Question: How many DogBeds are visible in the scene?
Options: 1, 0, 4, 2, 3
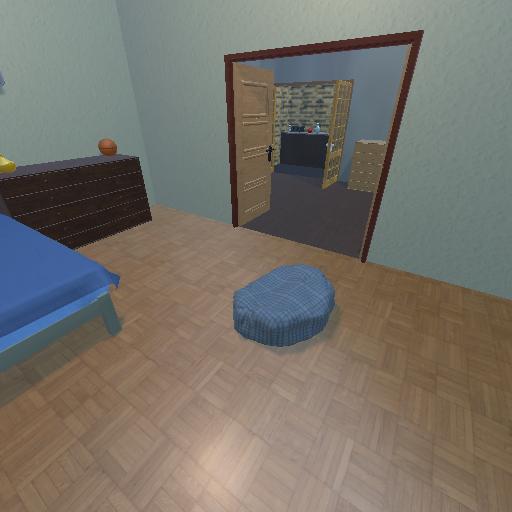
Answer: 1